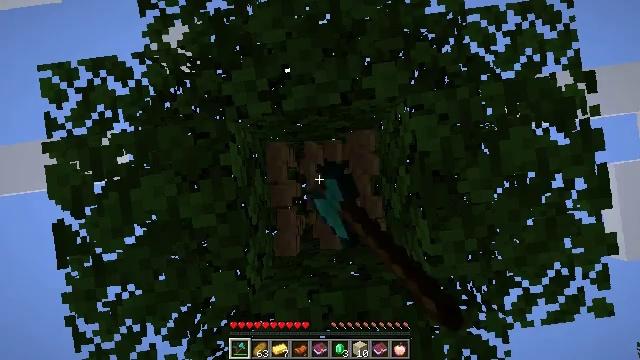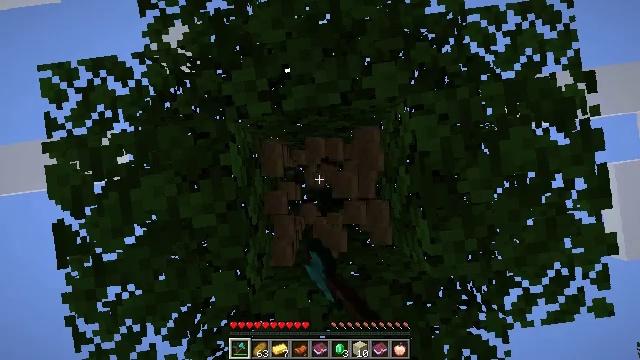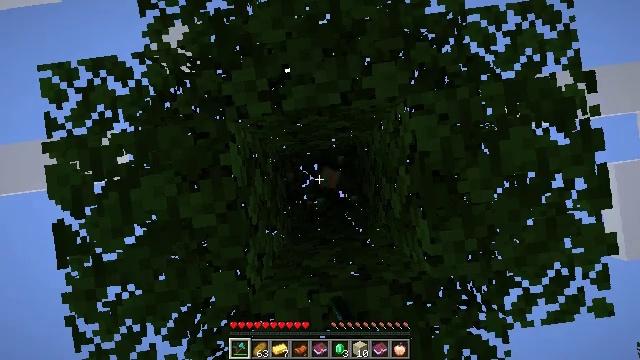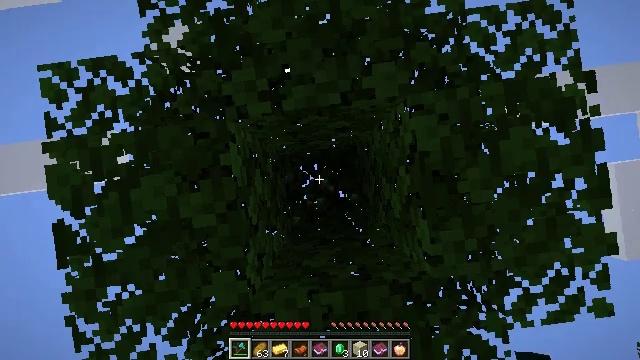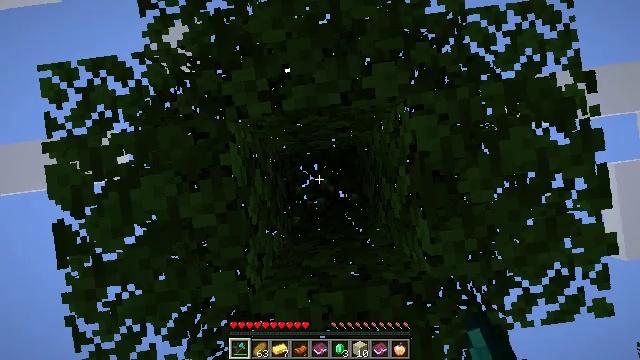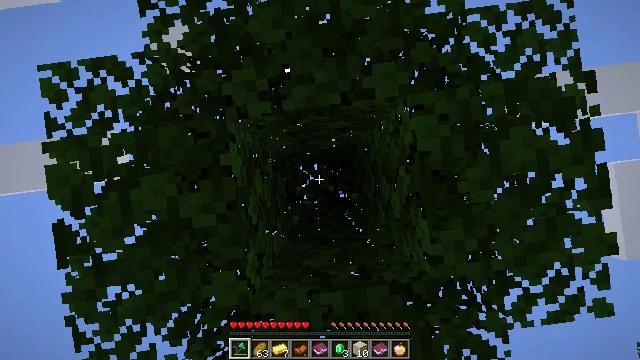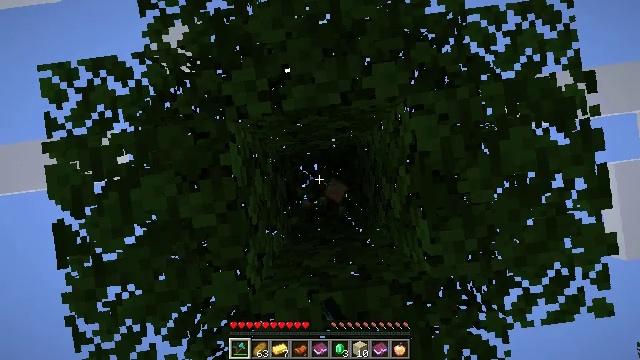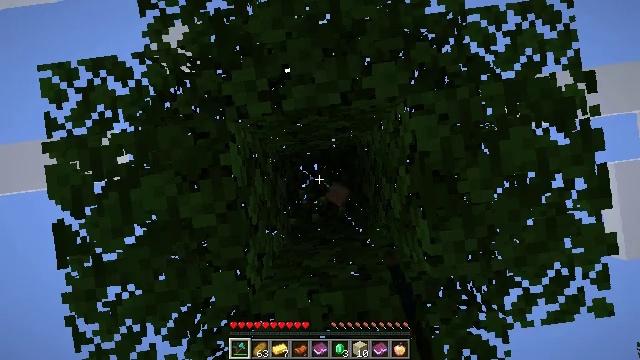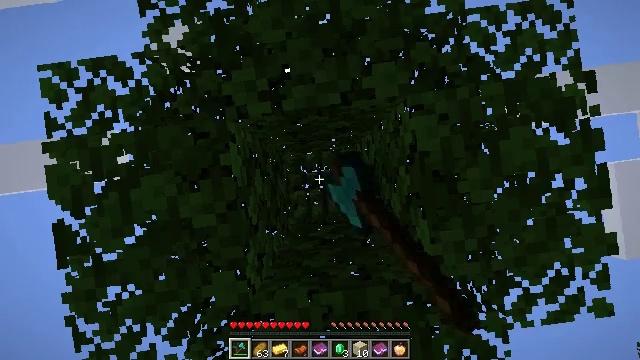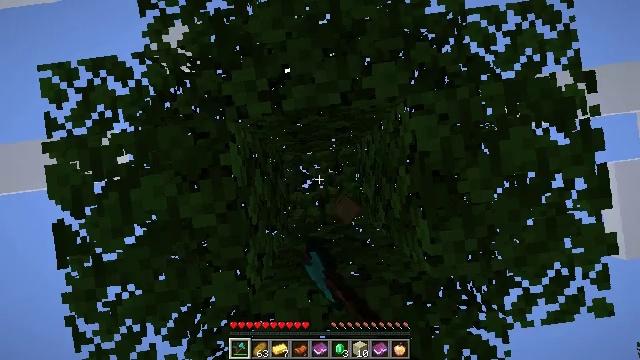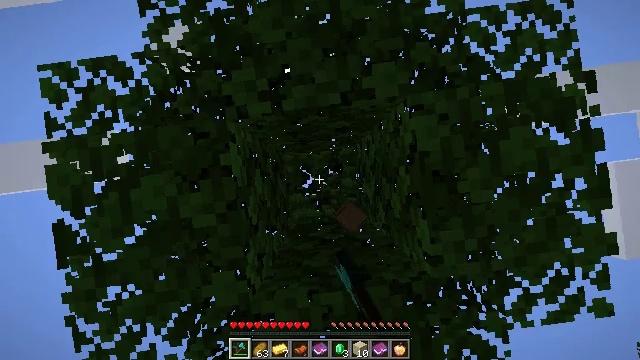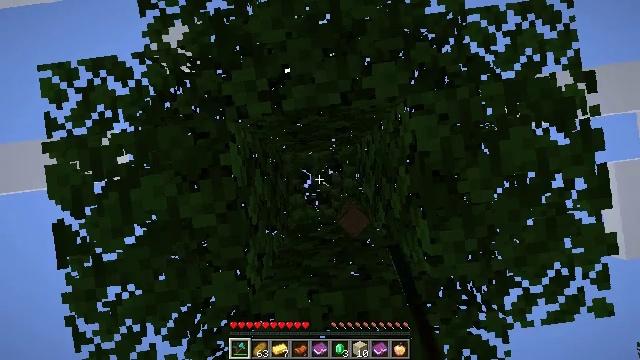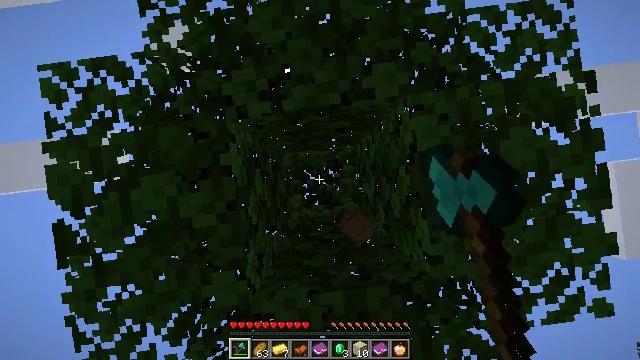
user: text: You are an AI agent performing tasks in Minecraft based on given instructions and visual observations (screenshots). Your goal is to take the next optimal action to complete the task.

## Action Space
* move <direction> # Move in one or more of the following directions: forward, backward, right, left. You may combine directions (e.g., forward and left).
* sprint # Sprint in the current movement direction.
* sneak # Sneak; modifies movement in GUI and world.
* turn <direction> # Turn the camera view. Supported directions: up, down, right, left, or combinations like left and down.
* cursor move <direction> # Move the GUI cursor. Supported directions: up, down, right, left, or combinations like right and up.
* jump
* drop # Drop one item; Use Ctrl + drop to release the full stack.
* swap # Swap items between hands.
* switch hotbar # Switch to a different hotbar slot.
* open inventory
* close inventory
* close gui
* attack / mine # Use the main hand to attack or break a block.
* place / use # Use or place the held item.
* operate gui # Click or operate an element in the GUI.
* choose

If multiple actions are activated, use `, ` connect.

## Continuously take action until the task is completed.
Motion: motion action
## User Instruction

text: Trim the tree by mining oak leaves.
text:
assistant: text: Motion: attack / mine
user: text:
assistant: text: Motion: attack / mine
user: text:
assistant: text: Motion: attack / mine
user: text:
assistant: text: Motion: attack / mine
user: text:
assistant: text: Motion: attack / mine
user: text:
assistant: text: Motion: attack / mine
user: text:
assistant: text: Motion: attack / mine
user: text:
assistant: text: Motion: attack / mine
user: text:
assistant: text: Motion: attack / mine
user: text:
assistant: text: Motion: attack / mine
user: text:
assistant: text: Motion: attack / mine
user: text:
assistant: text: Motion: attack / mine
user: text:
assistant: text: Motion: attack / mine